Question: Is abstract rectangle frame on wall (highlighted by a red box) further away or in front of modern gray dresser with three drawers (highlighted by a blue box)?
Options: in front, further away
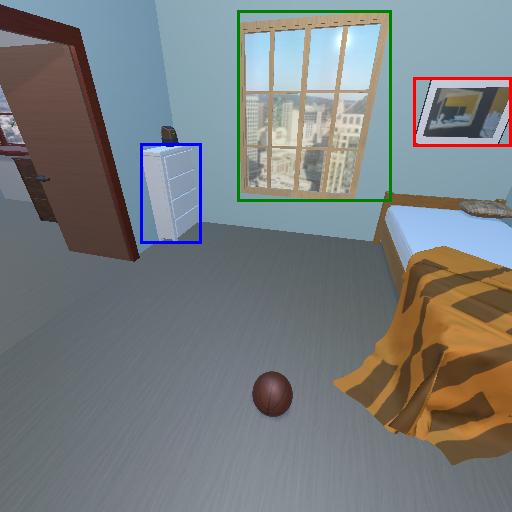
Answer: in front